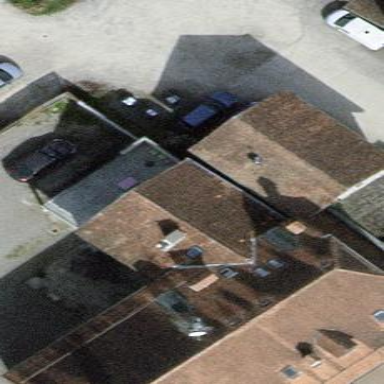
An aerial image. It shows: View of roof of building.